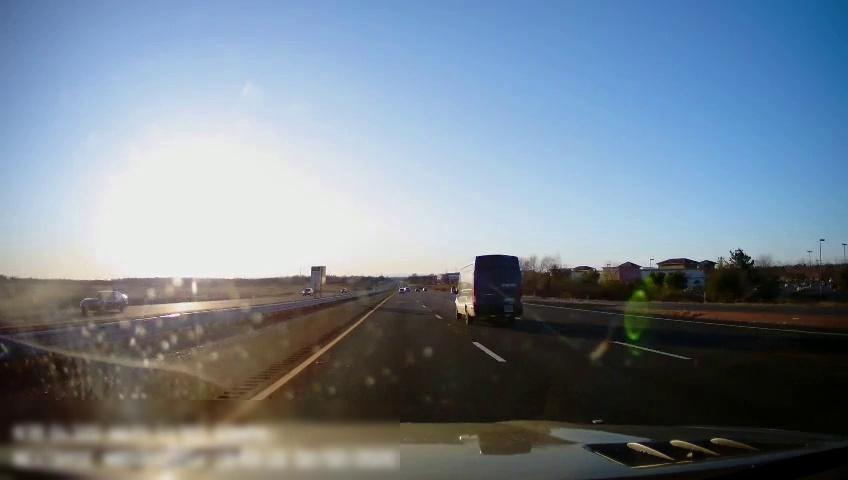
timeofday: Day
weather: Sunny
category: Drivable Space
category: Drivable Space
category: Drivable Space
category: Vehicles | Truck
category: Vehicles | Car
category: Vehicles | Car
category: Lanes | Current Lane
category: Lanes | Current Lane
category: Lanes | Alternate Lane
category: Lanes | Alternate Lane